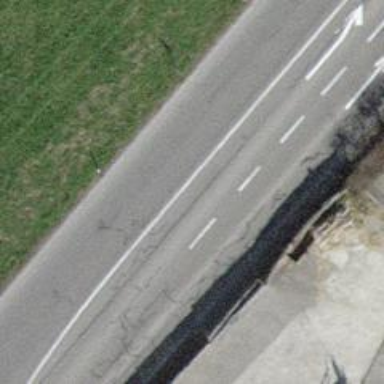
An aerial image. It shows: Secondary road with asphalt surface.